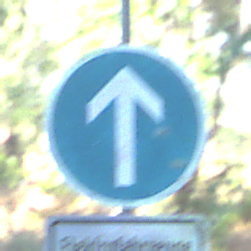
Verkehrszeichen: VorgeschriebeneFahrtrichtungGeradeaus
Zusatzzeichen unten: BesondereFahrzeugeUndTransportgueter10
Umgebung: Outdoor, Nature
Tageszeit: MorningAfternoon
Wetter: Clear
Licht: Natural
Jahreszeit: NotSpecified
Kontrast: LowContrast